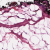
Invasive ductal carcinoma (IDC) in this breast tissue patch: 0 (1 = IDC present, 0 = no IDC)